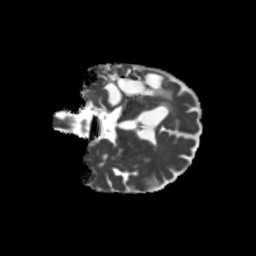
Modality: MD
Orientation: coronal
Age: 53
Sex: male
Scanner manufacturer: siemens
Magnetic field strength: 3 T
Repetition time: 5.25 s
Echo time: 0.08 s